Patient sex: M
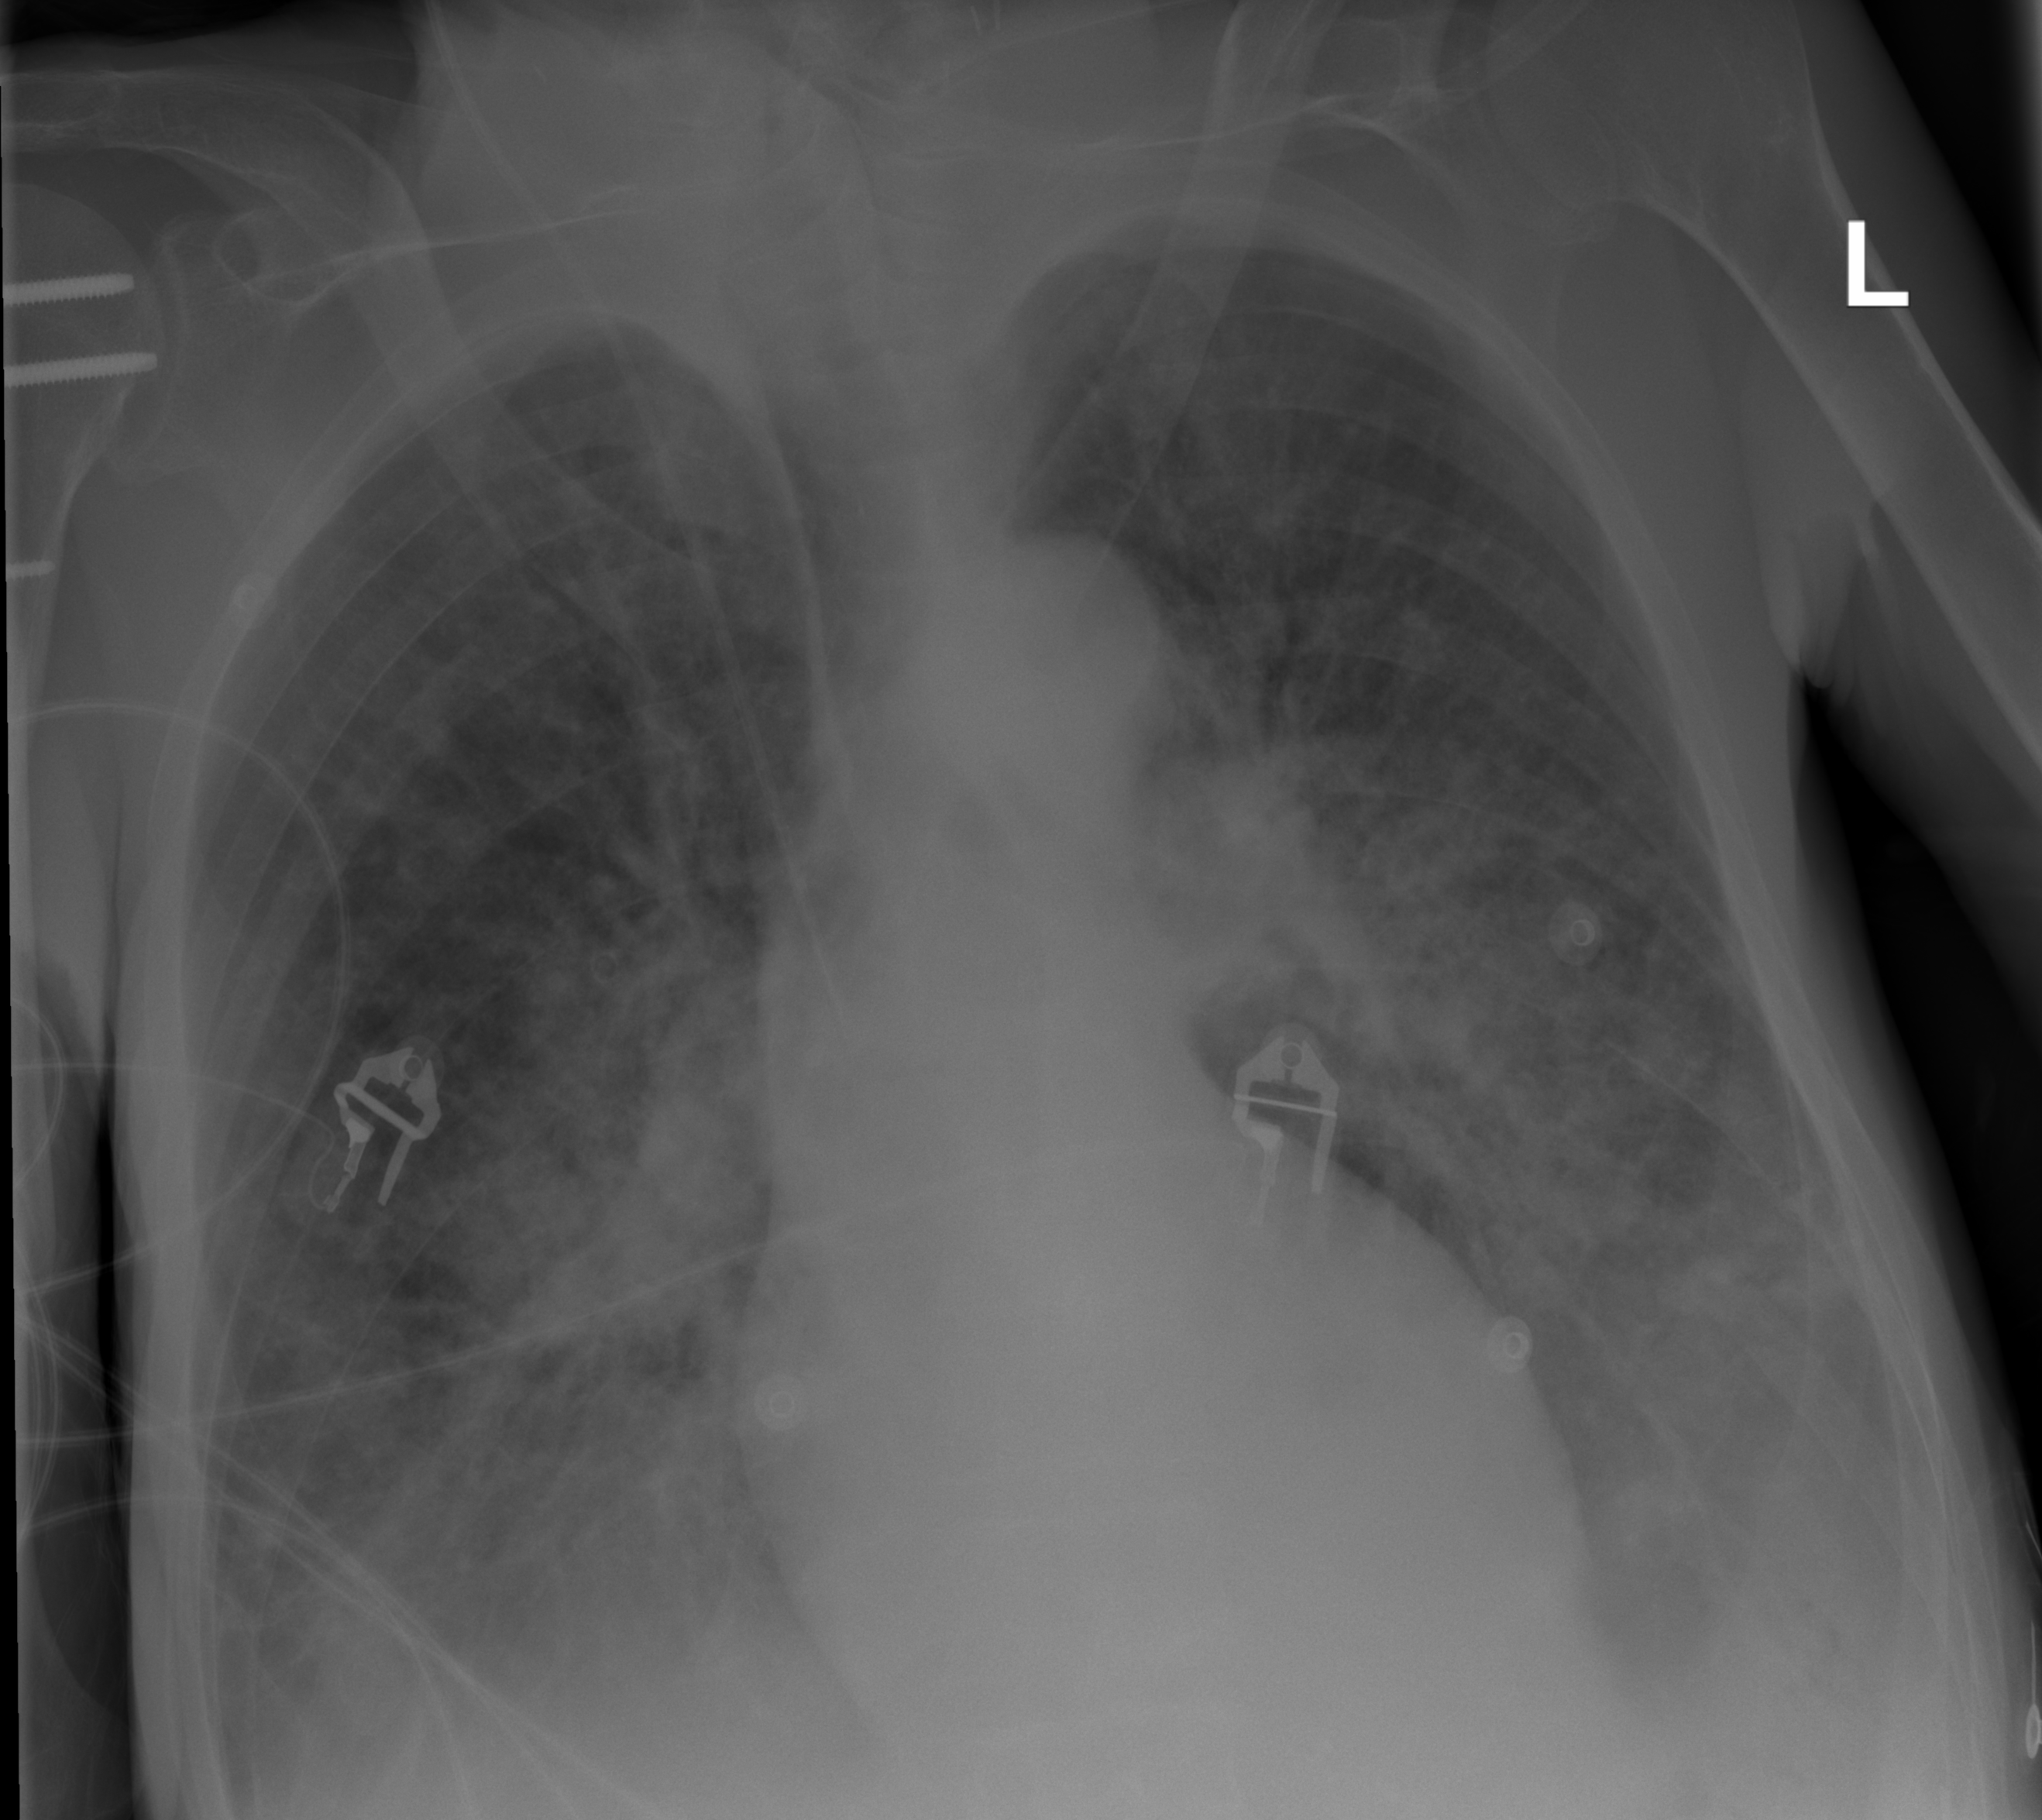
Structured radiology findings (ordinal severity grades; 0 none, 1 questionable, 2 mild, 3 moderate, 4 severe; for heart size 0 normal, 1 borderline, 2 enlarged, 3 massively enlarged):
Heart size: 0
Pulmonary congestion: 3
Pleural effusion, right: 2
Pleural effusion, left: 2
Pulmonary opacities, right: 2
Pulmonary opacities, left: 2
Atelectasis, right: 2
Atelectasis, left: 2